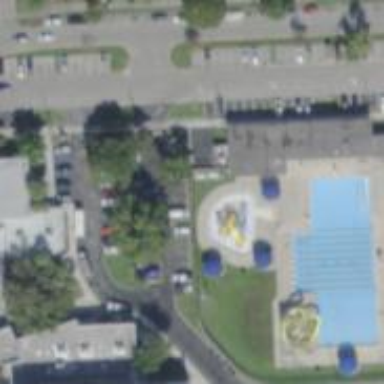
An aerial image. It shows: Water slide attraction.